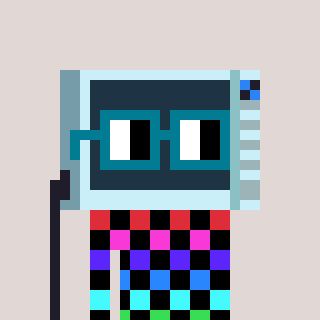
a pixel art character with square dark green glasses, a microwave-shaped head and a grayscale-colored body on a warm background